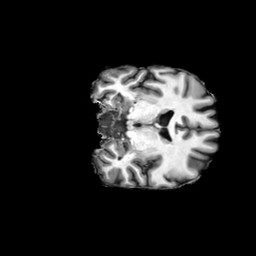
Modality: T1w
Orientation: coronal
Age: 38
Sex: male
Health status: ill